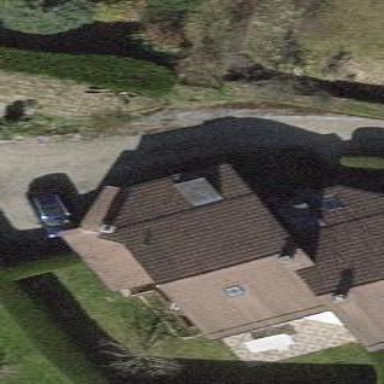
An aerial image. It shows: Simple and straightforward house.